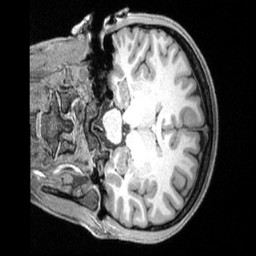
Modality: T1w
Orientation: coronal
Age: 30
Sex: female
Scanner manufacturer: siemens
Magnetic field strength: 3 T
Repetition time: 2.4 s
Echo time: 0.00228 s